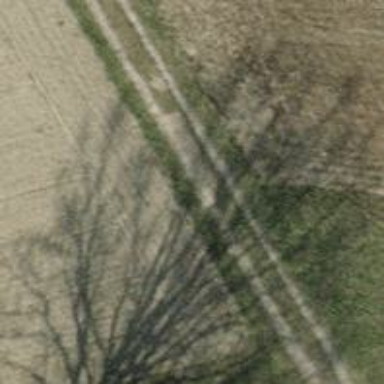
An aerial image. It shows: Grass track with grade3 track type.